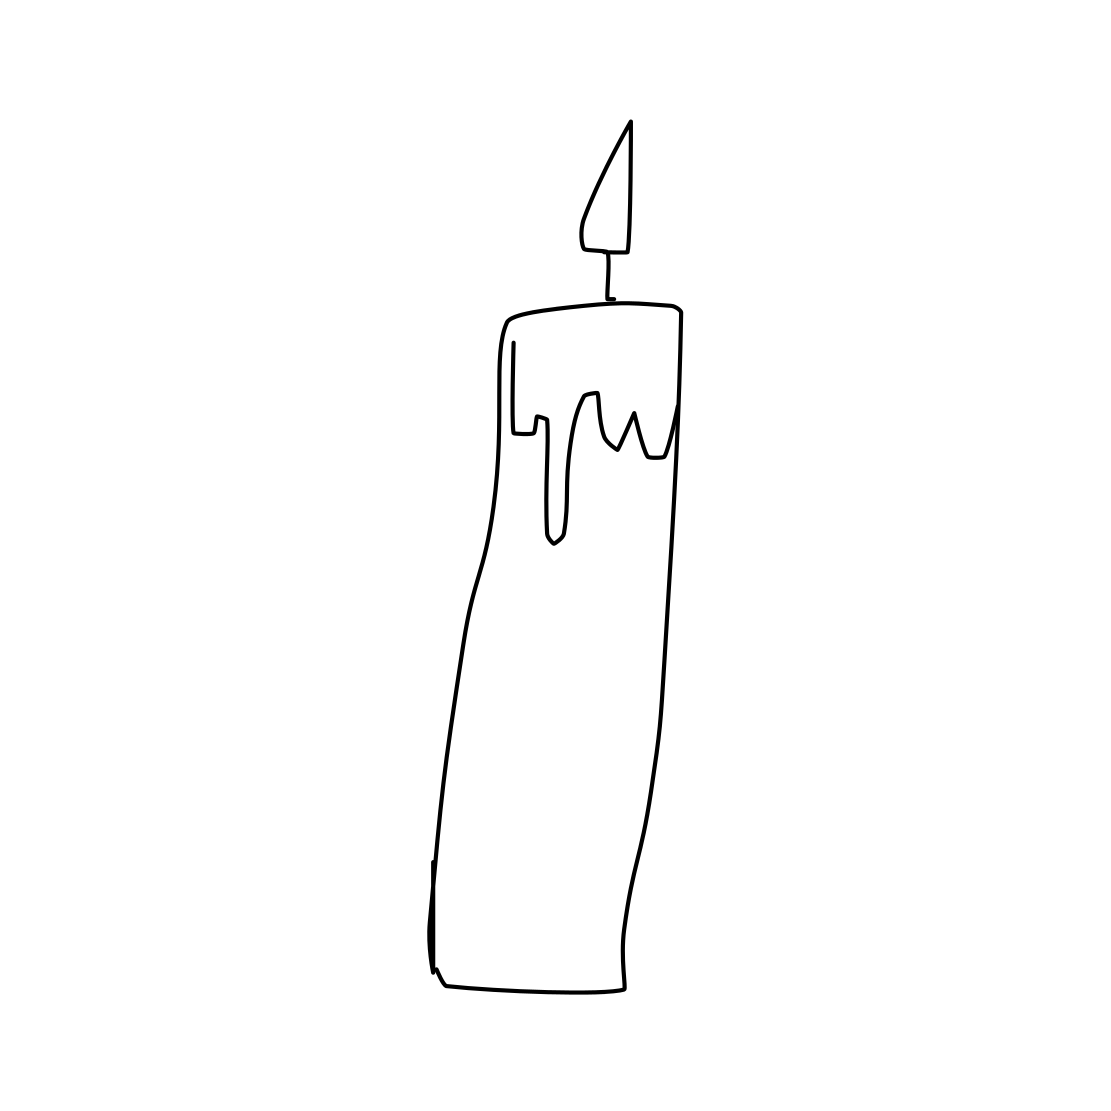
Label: candle